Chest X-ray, PA view. Patient: 58 years old, sex M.
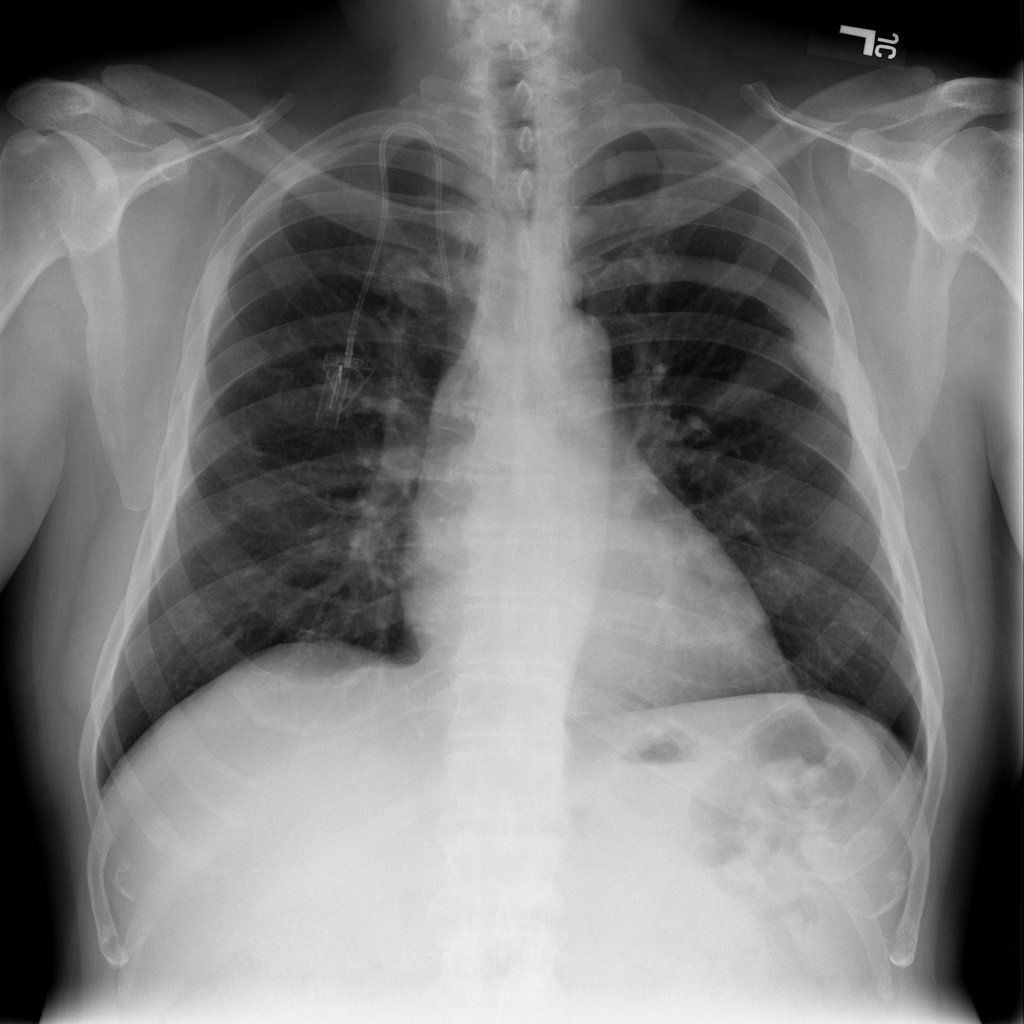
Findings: No Finding